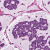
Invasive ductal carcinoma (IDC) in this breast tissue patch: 1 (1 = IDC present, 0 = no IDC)